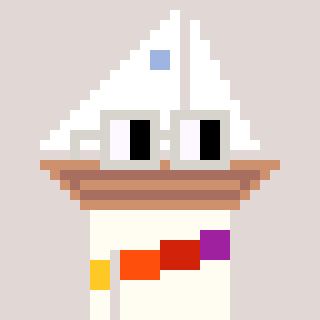
a pixel art character with square light gray glasses, a sailboat-shaped head and a grayscale-colored body on a warm background